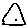
Label: triangle